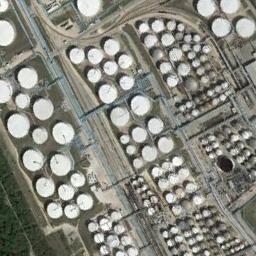
Label: storage tanks